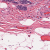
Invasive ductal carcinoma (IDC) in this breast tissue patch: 1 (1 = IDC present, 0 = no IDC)